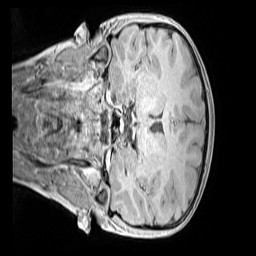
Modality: MP2RAGE
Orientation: coronal
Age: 12
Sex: female
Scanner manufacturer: siemens
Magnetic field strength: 3 T
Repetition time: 4 s
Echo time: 0.00299 s